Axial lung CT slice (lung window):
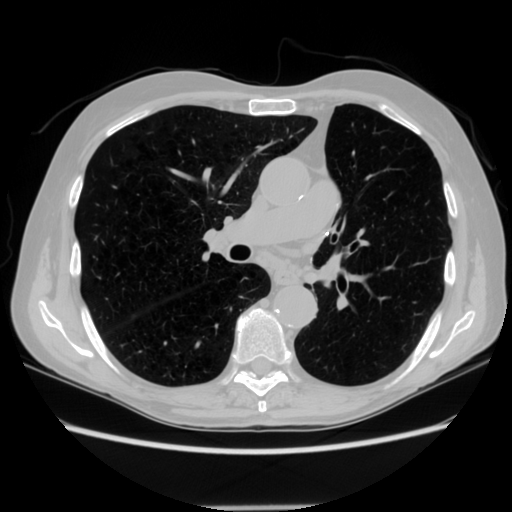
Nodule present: no